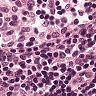
Metastatic tissue present: no